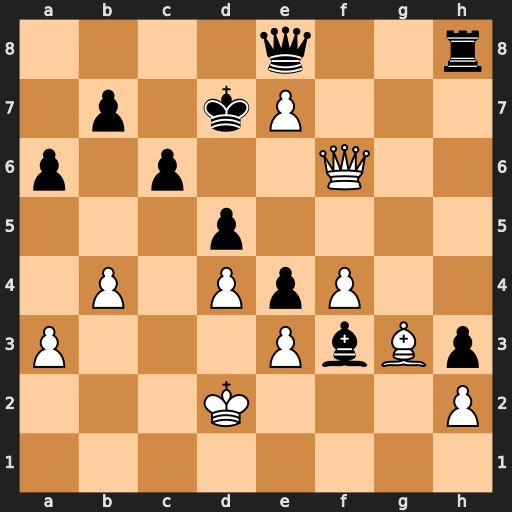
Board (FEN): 4q2r/1p1kP3/p1p2Q2/3p4/1P1PpP2/P3PbBp/3K3P/8
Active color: w
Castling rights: -
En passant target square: -
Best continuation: f5 Qxe7 Qxh8